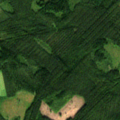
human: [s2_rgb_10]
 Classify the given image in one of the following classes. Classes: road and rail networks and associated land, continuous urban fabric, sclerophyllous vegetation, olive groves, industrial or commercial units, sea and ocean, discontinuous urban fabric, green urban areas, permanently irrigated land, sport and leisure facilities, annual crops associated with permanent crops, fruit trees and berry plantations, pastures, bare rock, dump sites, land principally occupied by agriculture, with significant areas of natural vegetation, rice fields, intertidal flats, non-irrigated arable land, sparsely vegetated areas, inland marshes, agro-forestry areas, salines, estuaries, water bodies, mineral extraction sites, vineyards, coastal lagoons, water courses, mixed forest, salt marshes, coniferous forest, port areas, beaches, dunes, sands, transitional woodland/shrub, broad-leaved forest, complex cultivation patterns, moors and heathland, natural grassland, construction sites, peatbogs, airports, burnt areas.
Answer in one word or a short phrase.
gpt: coniferous forest, mixed forest